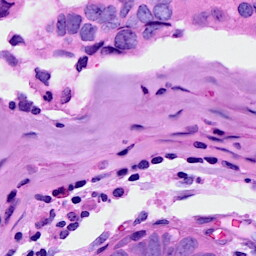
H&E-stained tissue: Breast